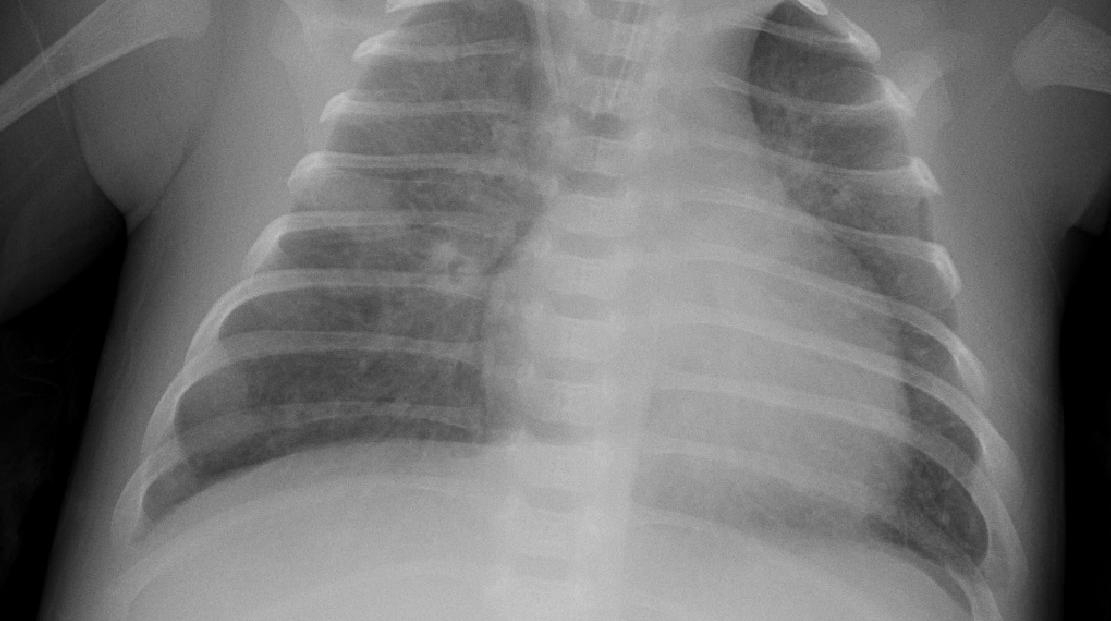
Diagnosis: PNEUMONIA